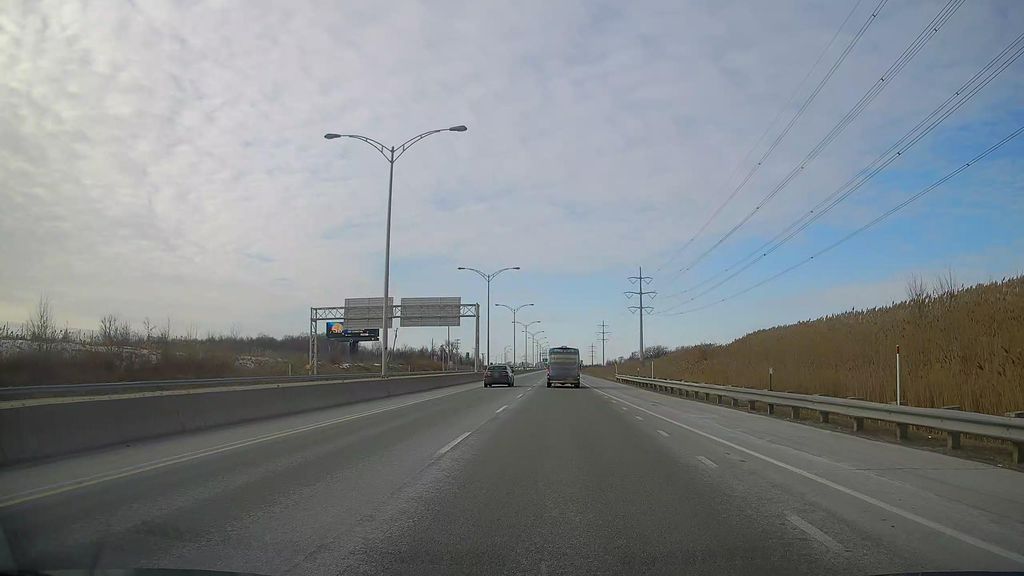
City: montreal